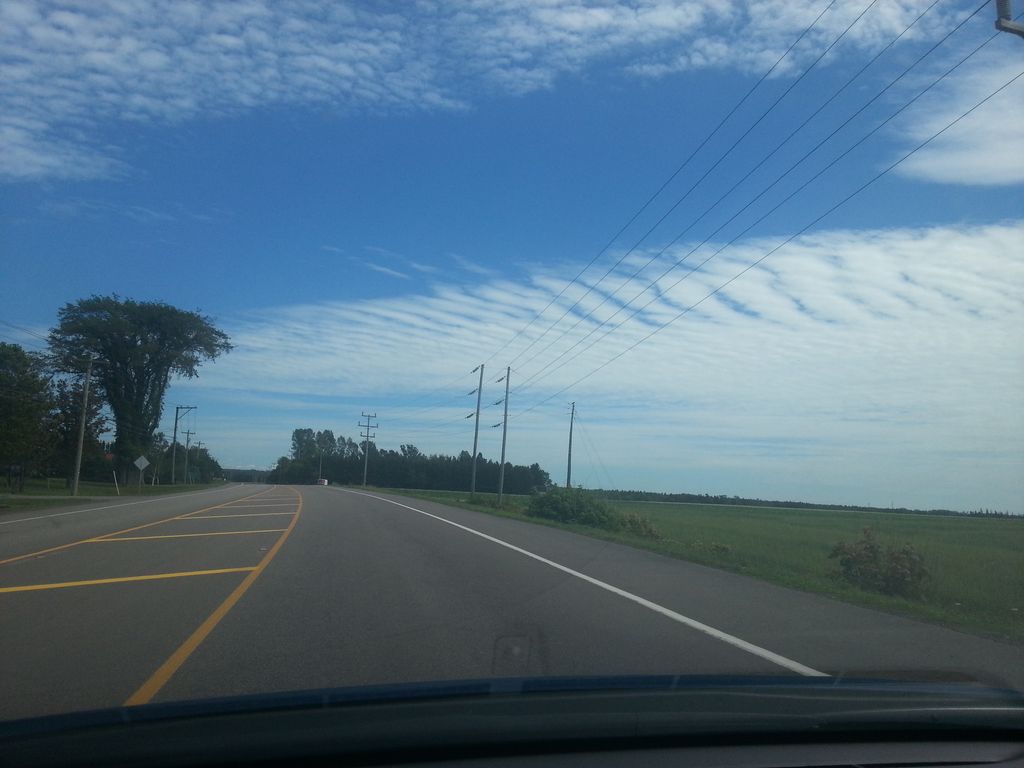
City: charlottetown